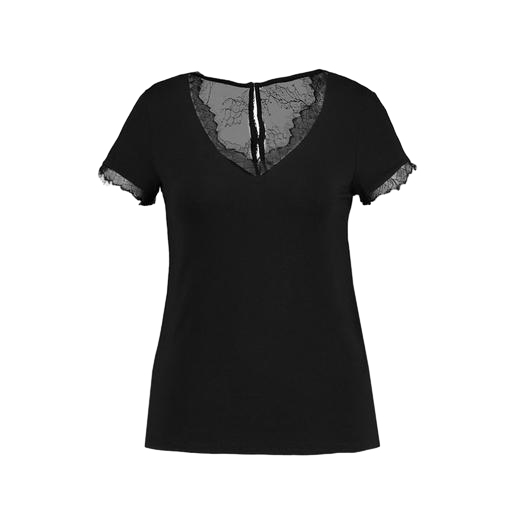
black v-neck t-shirt only macy, black lace-yoke jersey t-shirt, black lace-yoke jersey tee, white background